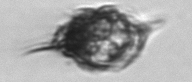
Label: Amylax